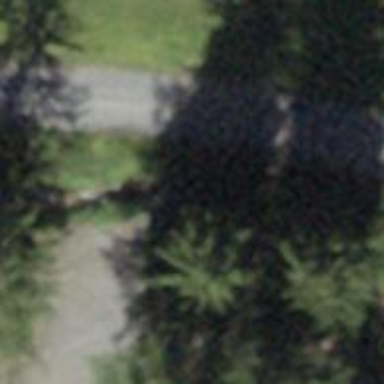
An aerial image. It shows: Path on bridge.